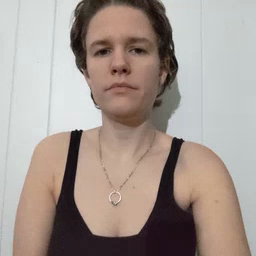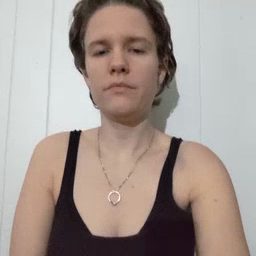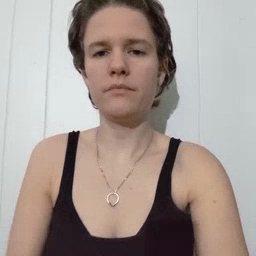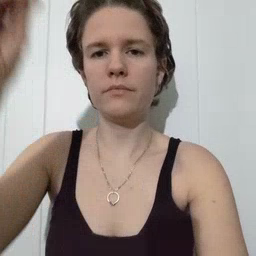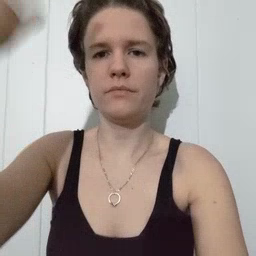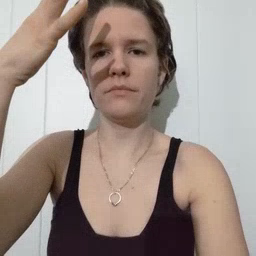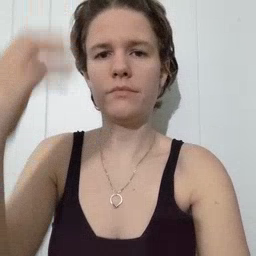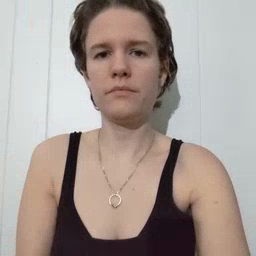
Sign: sun